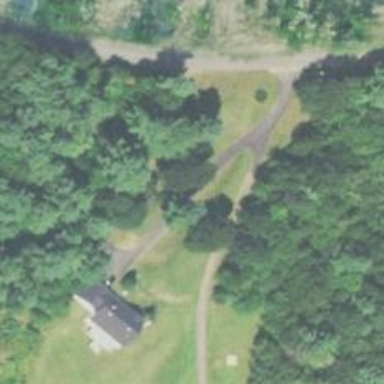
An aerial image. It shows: Driveway.